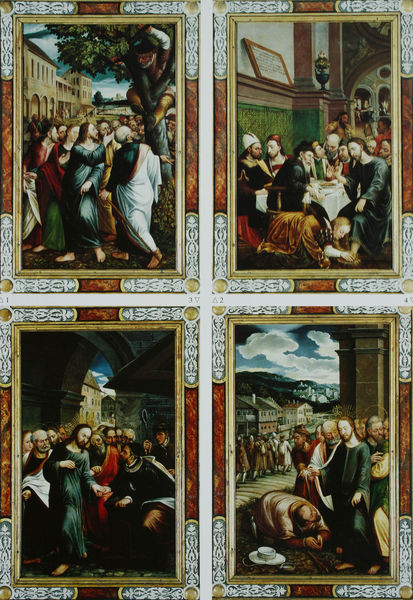
Titel: Hochaltar, Alltagsseite, linker Flügel
Künstler: Hans Mielich
Standort: Ingolstadt
Institution: Liebfrauenmünster
Schlagwörter: baum, blau, fuß, gemälde, gott, himmel, mann, umhang, weiß, wolken, frauen, grün, landschaft, menschen, stadt, braun, bunt, frau, grau, hut, kleid, kleider, männer, pfeiler, raum, schwarz, strasse, säule, säulen, tisch, dach, gebäude, haus, rot, weg, muster, ornament, architektur, bibel, enthauptung, geschichte, neues testament, rahmen, silber, teller, gelehrte, goldrahmen, innenraum, häuser, kirche, gewand, gold, edelsteine, vase, bilder, bogen, fassade, dächer, platz, rand, figuren, bischof, tafel, detail, verzierung, tor, wände, vier, krank, glaube, religion, torbogen, seite, knien, menschenmasse, räume, beten, gebet, altar, wandbilder, pfarrer, eiß, silbern, christus, jesus, kranker, hilfe, rotbraun, flehen, mittelalter, priester, segen, segnen, heiliger, tempel, heilige, gerahmt, jünger, heilig, heilung, christ, heiland, jerusalem, jesu, maria magdalena, biblisch, petrus, szenen, klettern, christentum, bitten, gläubige, steigen, gürn, speisung, waschung, tempelgang, teile, retabel, schächer, apostel, wunder, huldigen, anflehen, heilen, lazarus, niederknien, passion, evangelium, landschaften, zöllner, kreuzweg, seitenaltar, polyptichon, leidensweg, einzug in jerusalem, kieend, fusswaschung, vier bilder, altartafeln, sohn gottes, bibelgeschichte, gleichnis, däule, sequenzen, christi wunder, christusleben, fßwaschung, gleichnisse, wundertaten, wirken, polyptique, konvolut, apôtres, christzs, rédemption, huile sur panneau, iconographie chrétienne, 4 panneaux